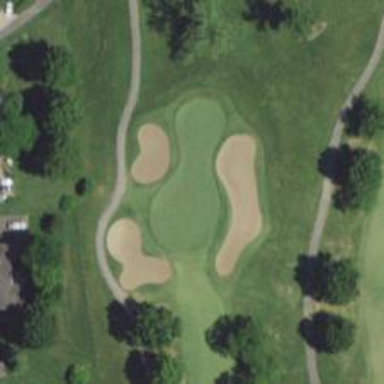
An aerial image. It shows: View of golf hole.